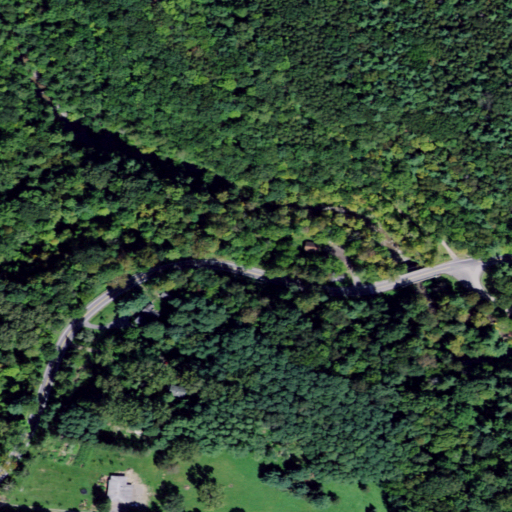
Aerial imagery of cliff(s) in New York named Pinnacle Rock containing mixed forest, deciduous forest, evergreen forest, open development, pasture, and low intensity development